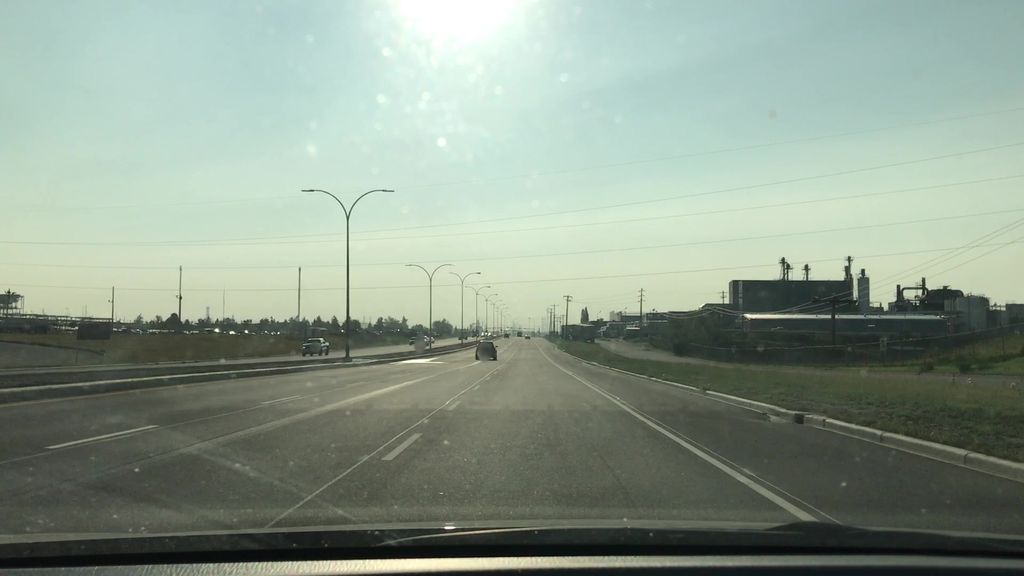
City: edmonton